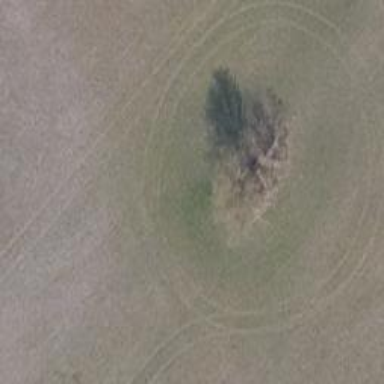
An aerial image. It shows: Beautiful tree in nature.